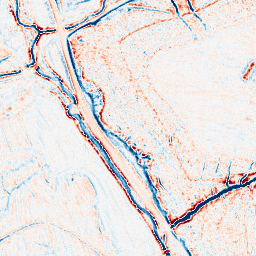
Category: edge_preserving
Decomposition family: bilateral
Decomposition parameters: d: 9
sigma_color: 150
sigma_space: 75
Upsampling method: fft_zeropad
Upsampling parameters: scale: 2
Upsampling scale: 2